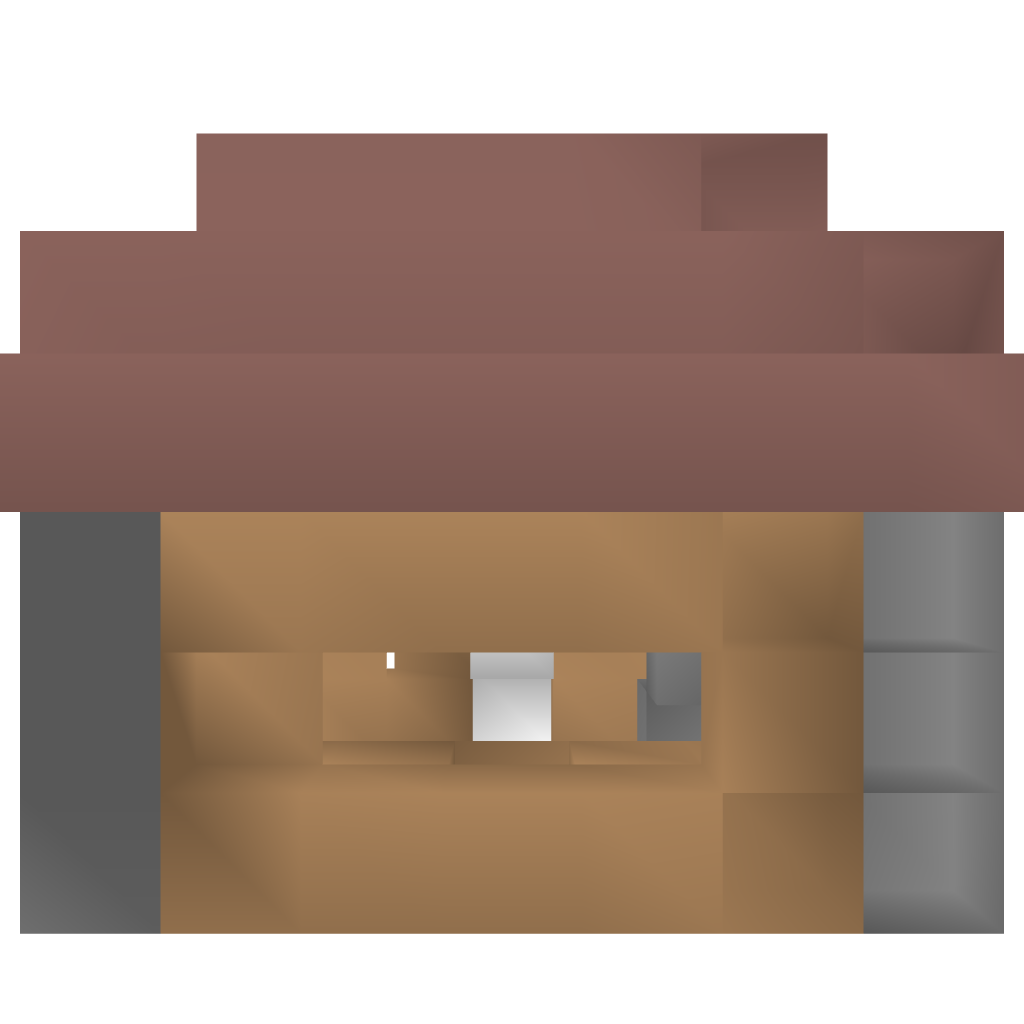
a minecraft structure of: Simple small house bad low quality